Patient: sex M, age 57
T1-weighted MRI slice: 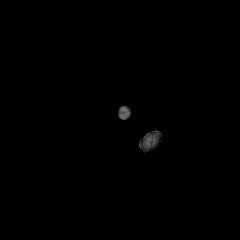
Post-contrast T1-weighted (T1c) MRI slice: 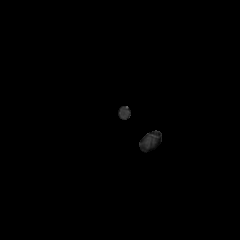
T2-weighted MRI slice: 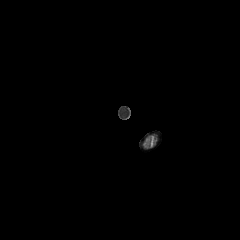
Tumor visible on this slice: no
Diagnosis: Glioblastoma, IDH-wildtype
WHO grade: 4